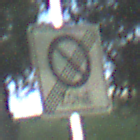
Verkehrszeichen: EndeEingeschraenktesHalteverbotZone
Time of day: MorningAfternoon
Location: Outdoor (Nature)
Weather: Clear
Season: NotSpecified
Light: Natural